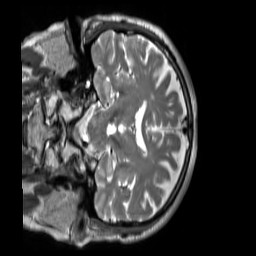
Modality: T2w
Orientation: coronal
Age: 55
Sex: male
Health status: ill
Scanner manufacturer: siemens
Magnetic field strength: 3 T
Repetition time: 2.8 s
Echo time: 0.326 s